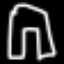
Label: pants